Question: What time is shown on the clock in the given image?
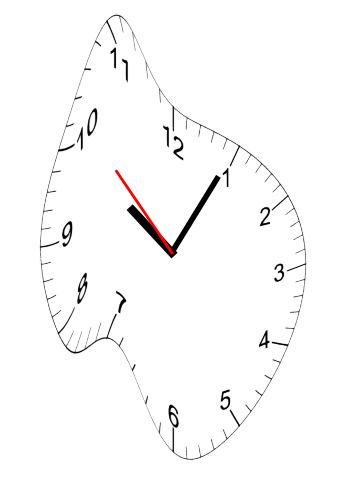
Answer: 10:04:52